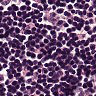
Metastatic tissue present: no